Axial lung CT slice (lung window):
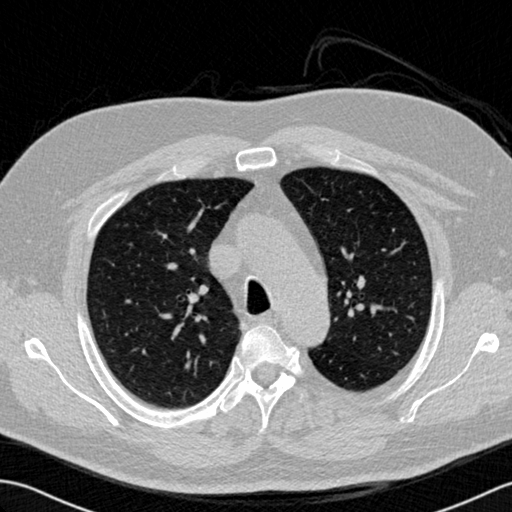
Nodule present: no